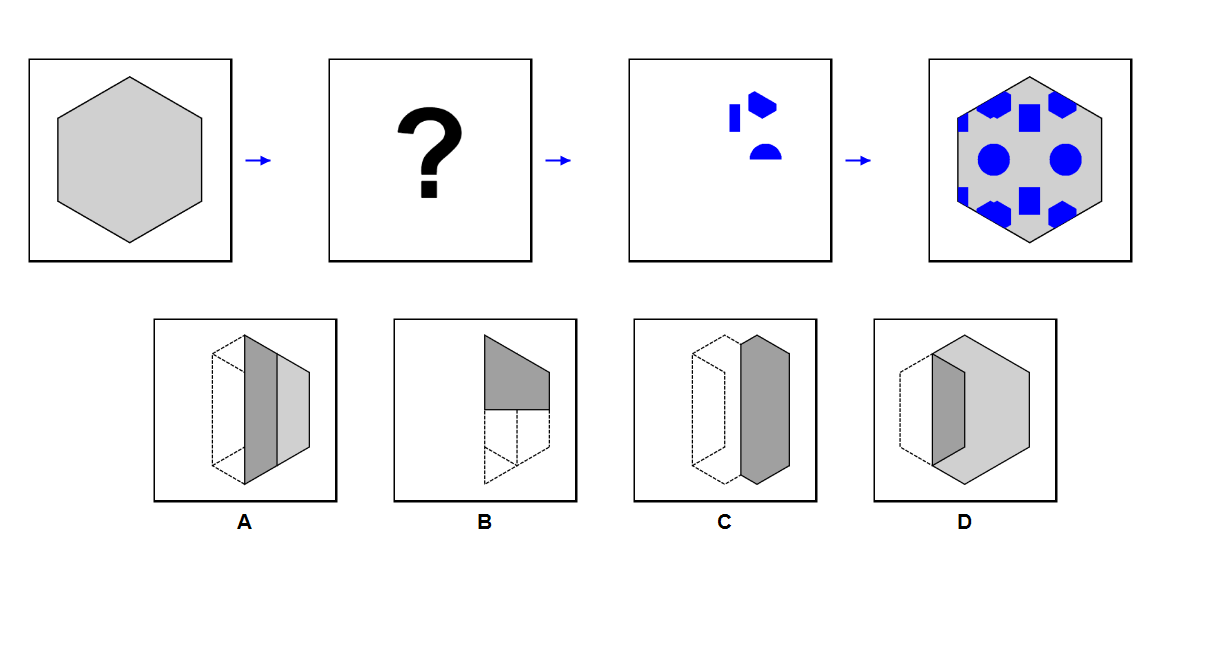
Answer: C